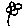
Label: flower